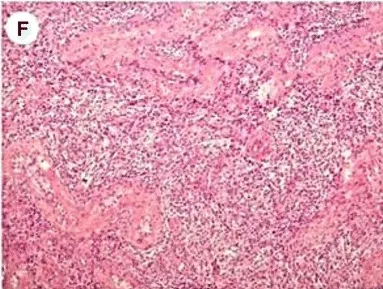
In the periphery of the tumor, interstitial inflammatory cell infiltration and tubular atrophy are present (original magnification, H&E x 100 [a.
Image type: pathology (h&e)